Question: i am working on asp .net mvc3. i have following table

i want to select minimum quanity where ProductID=1
please help to find out the exact query for above requirement.
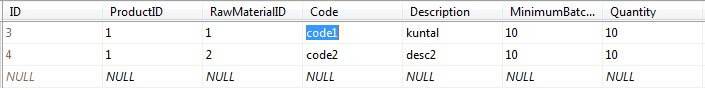
Answer: EDIT: Use Min method:
'''
var results = db.ProductTable.Where(r => r.productId == 1).Min(r=> r.Quantity);
'''
I'm not sure how you are accessing your data or where it is stored but something like this:
SQL:
'''
SELECT MIN(Quantity) FROM table where ProductId=1
'''
LINQ is something like this:
'''
var minQuantity = from P In Products
Where P.ProductId = 1
select Min(P.Quantity)
'''